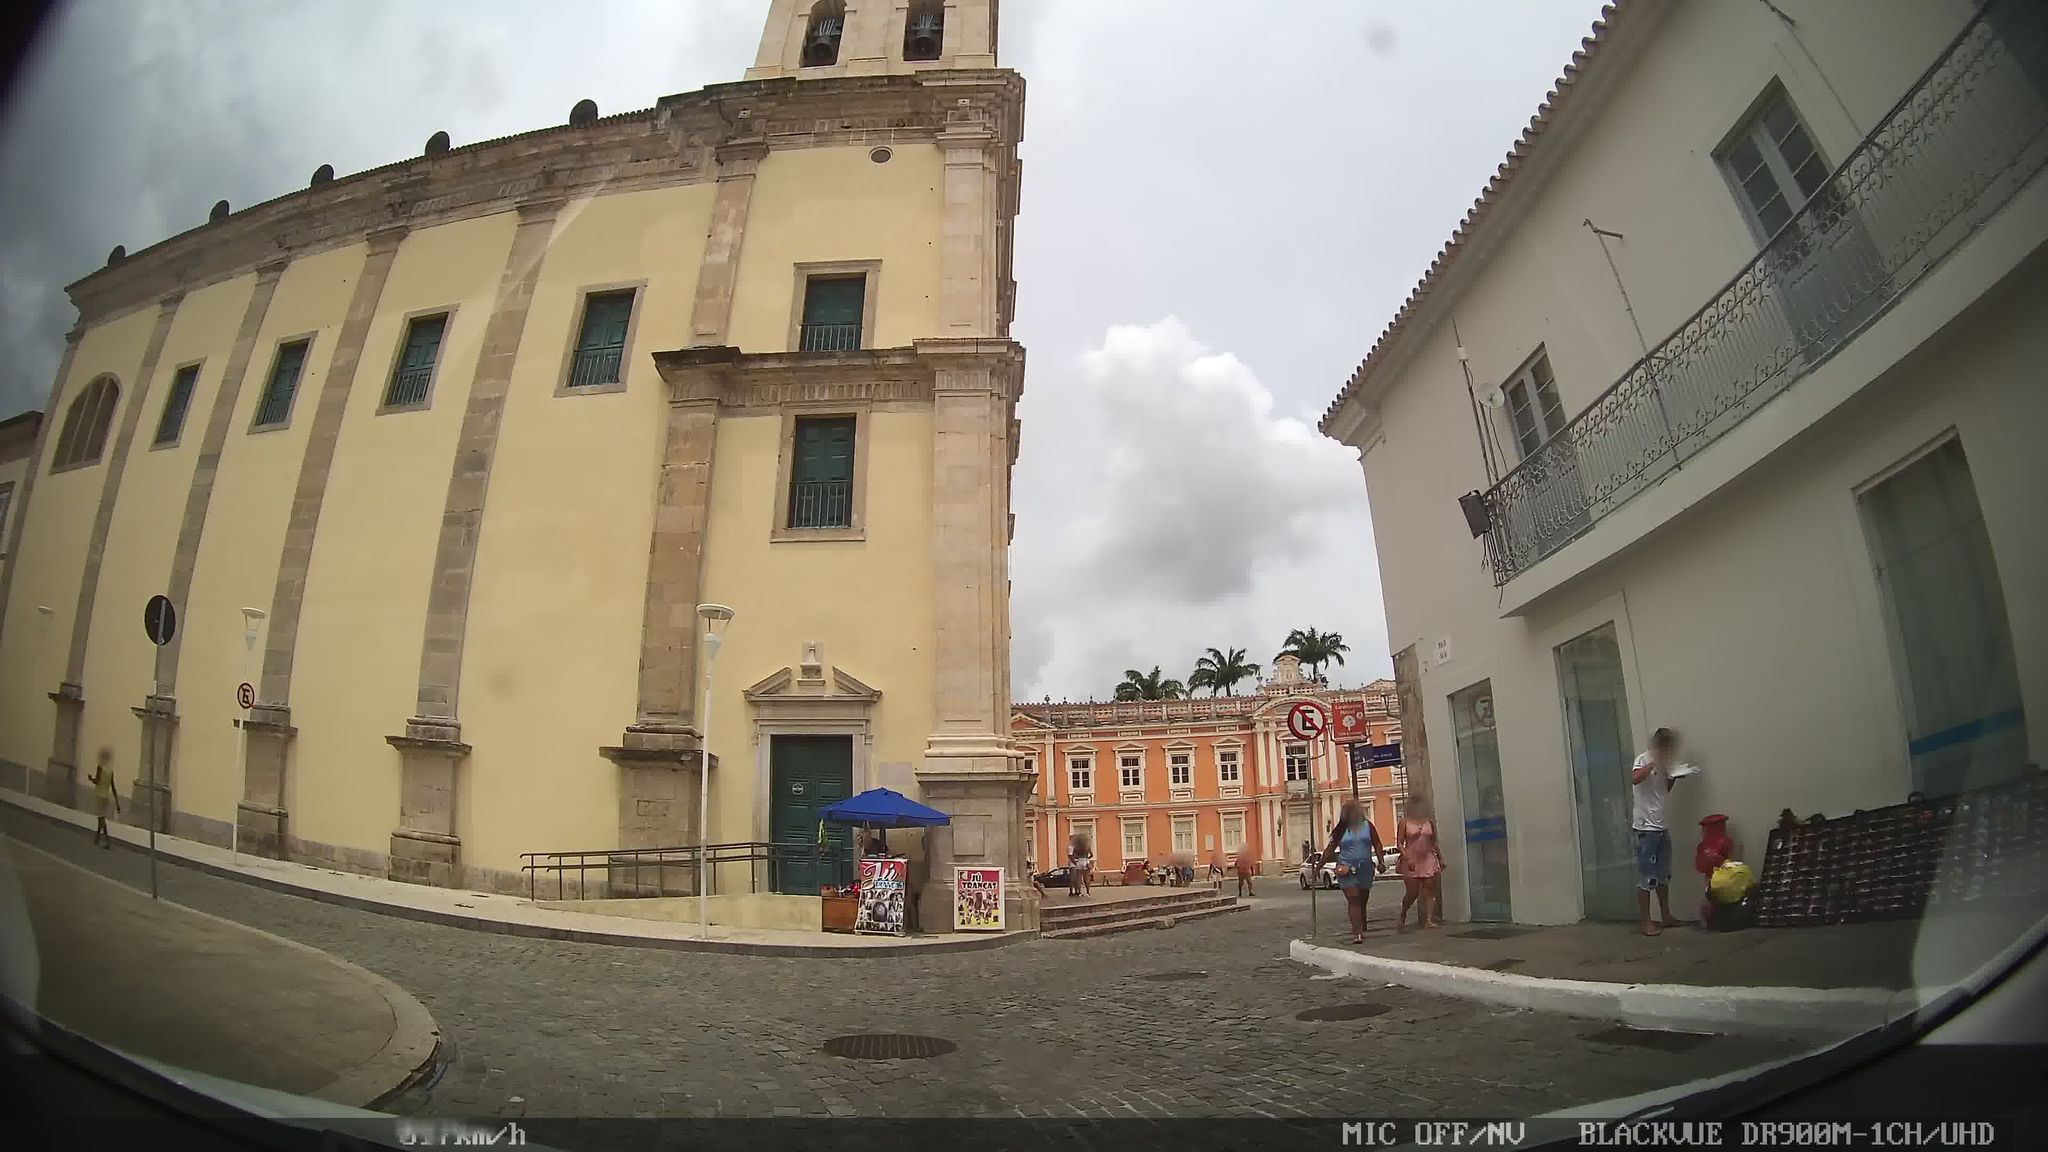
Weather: snowy
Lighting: day
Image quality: good
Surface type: driving surface
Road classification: pedestrian, residential, footway
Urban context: urban centre
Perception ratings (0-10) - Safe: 6.18, Lively: 7.82, Beautiful: 5.46, Boring: 4.69, Depressing: 7.84, Wealthy: 1.6